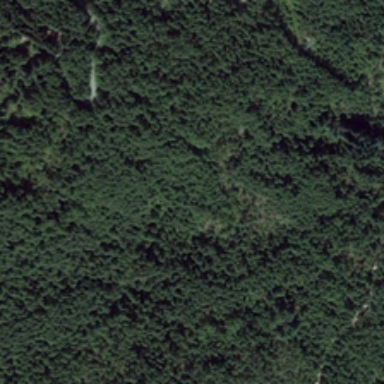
Many green trees form a piece of forest .